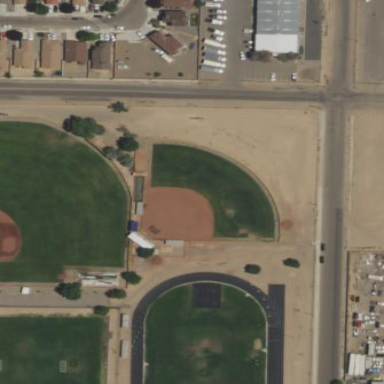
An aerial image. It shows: Baseball pitch for leisure and sports activities.